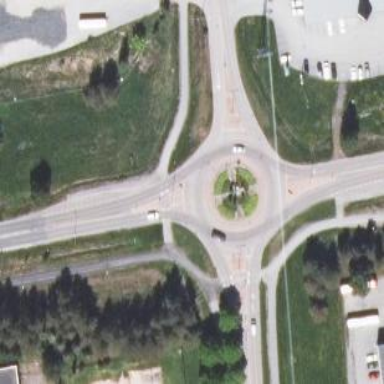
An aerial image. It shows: Tertiary road leading to roundabout junction.